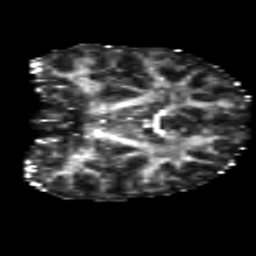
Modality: FA
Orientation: coronal
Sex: female
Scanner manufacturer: siemens
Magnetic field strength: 3 T
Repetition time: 3.7 s
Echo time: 0.08 s